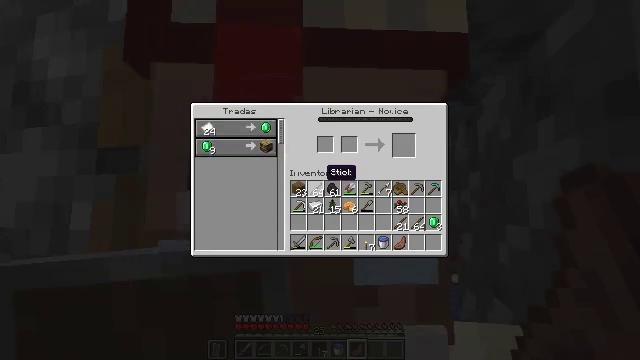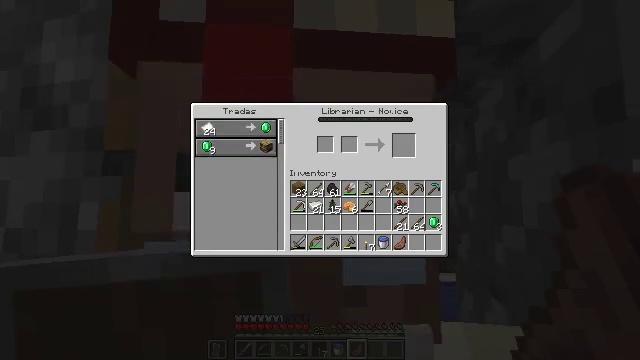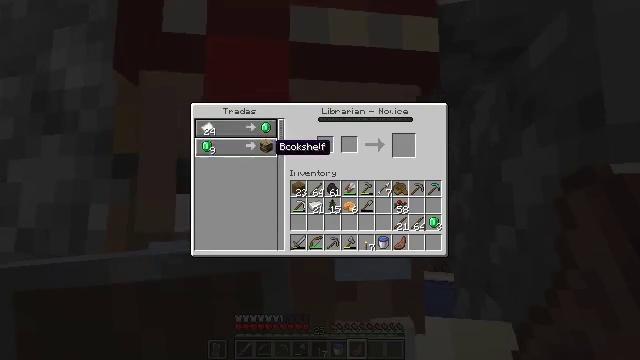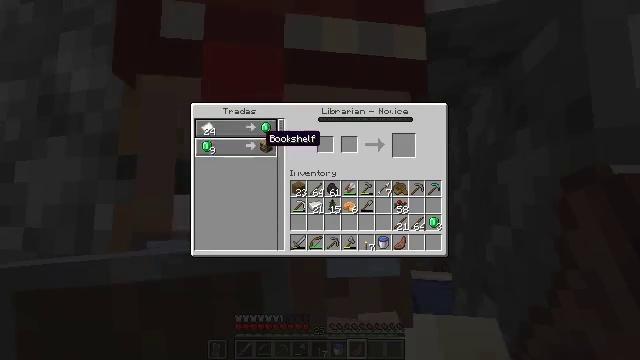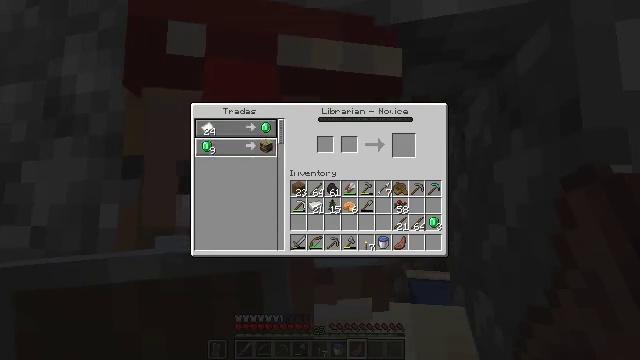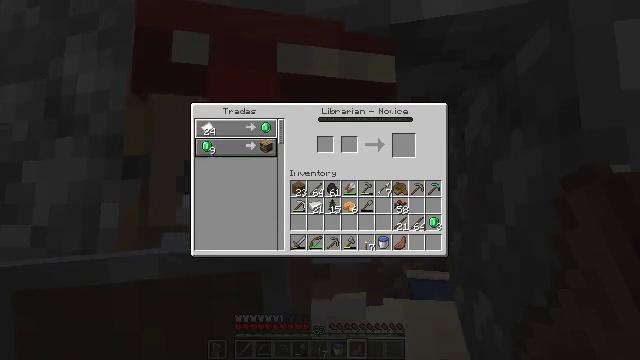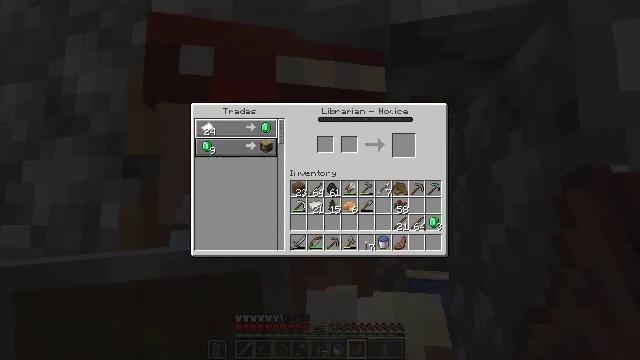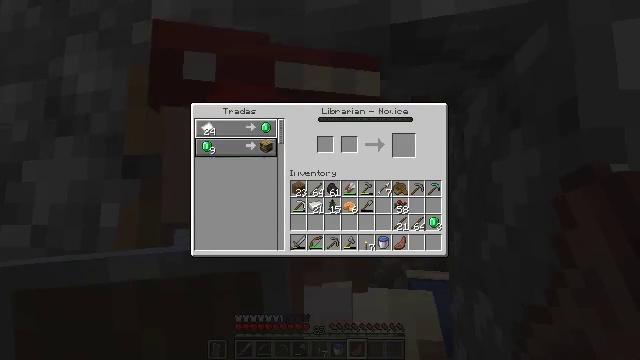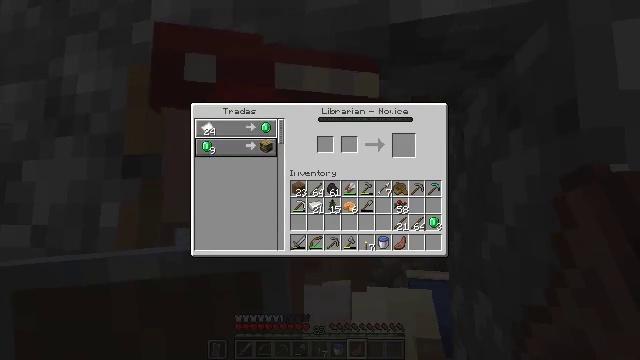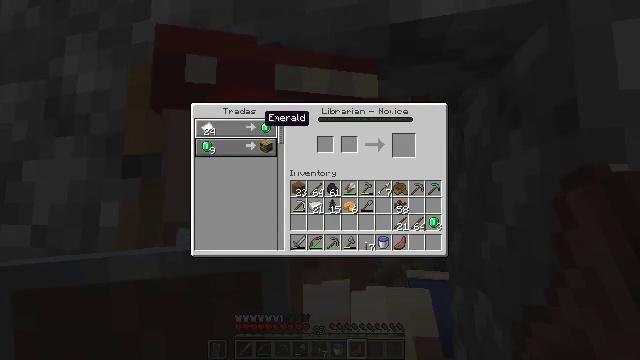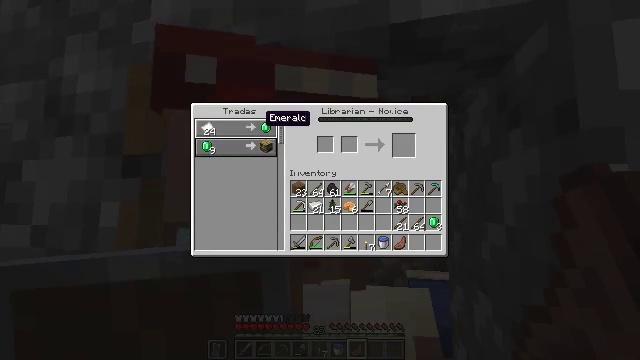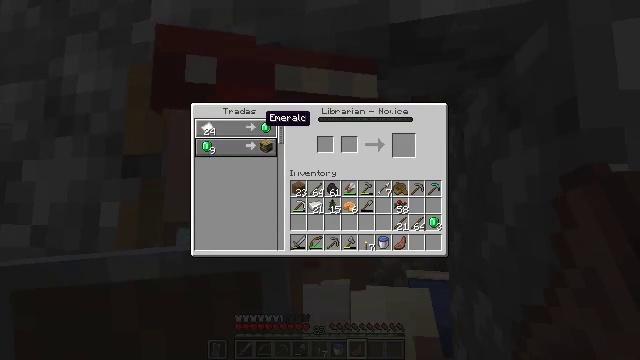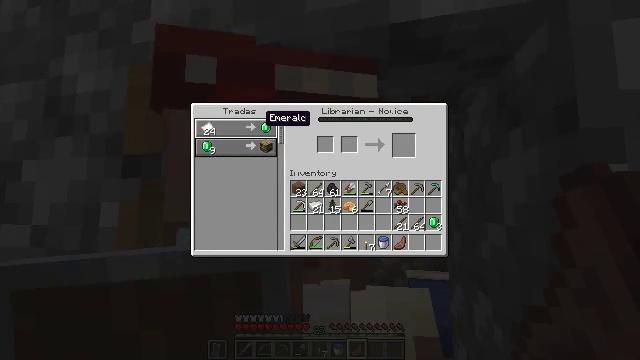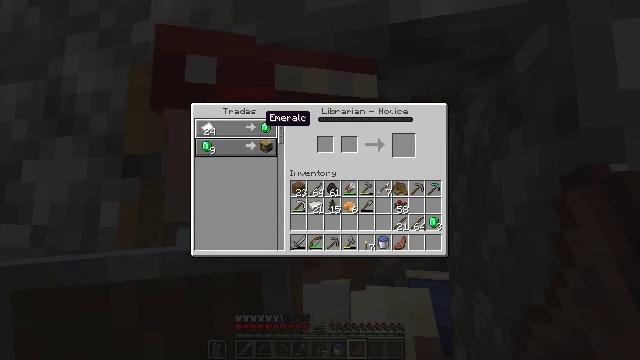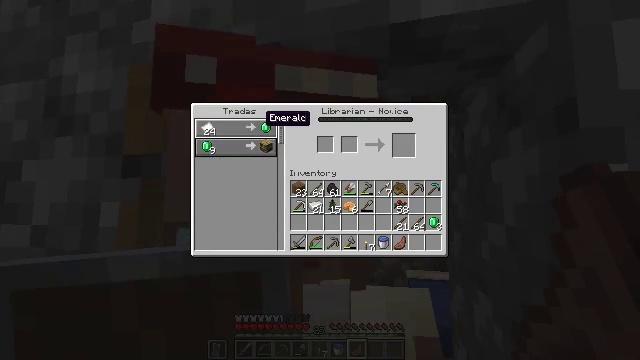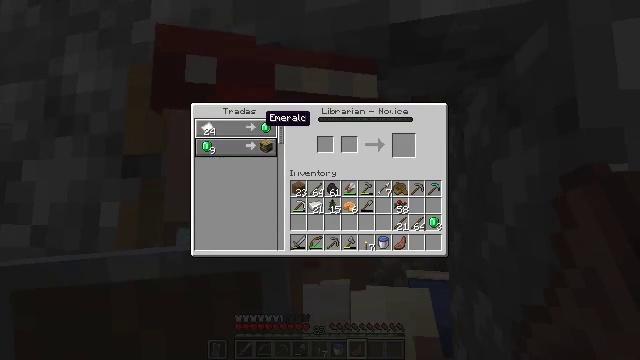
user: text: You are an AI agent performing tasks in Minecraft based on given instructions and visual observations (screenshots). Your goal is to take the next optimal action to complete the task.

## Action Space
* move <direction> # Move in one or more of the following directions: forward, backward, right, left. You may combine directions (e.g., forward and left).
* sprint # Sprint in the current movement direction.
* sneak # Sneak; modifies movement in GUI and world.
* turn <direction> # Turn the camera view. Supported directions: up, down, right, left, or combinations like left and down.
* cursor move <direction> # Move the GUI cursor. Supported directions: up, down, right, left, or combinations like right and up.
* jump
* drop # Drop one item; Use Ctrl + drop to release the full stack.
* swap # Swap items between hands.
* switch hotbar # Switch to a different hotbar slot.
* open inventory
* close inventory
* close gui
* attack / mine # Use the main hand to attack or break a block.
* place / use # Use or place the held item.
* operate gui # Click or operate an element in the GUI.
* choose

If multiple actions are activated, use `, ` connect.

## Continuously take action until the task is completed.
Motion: motion action
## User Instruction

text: Break the lectern to relocate it.
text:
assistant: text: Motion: cursor move left and up
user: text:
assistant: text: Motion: cursor move left and up
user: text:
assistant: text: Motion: cursor move left and up
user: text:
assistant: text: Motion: no_op
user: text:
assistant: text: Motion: cursor move up
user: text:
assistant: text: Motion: cursor move up
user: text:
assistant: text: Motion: no_op
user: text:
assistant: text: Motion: no_op
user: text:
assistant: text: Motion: no_op
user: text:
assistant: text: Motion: no_op
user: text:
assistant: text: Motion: no_op
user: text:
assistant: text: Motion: no_op
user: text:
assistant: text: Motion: no_op
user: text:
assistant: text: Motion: no_op
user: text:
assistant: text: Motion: no_op
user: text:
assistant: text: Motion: no_op
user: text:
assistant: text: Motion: turn down
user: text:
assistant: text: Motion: turn down
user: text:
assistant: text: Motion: turn right and down
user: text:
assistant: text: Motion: move forward, turn right and down
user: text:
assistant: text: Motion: move forward, turn right
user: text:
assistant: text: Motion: move forward, turn right
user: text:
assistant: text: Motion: move forward
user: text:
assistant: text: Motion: move forward
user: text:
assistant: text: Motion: move forward
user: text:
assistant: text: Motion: move forward
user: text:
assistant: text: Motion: move forward
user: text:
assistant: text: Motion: move forward and move right
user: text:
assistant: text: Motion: move forward and move right, turn left
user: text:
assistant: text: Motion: move forward, turn left and down